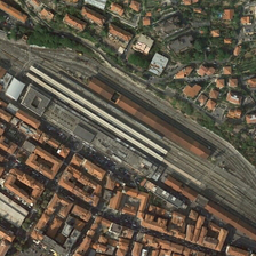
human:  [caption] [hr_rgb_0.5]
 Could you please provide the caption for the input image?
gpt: here lies a railway station surrounded by dense buildings with red roofs .

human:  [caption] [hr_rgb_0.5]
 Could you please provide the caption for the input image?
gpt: There is a rectangular building with a red roof near the main track.

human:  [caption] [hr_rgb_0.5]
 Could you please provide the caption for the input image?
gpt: A rectangular building with a red roof near spindle-shaped railway tracks.

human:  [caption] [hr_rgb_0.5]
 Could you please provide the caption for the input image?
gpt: Near the spindle track, there is a rectangular house with a round red roof.

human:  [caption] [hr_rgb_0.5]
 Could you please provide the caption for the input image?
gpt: There is a rectangular building with a red roof near the spindle groove.